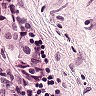
Metastatic tissue present: yes